The plot is a time-scale (wavelet) decomposition of a bearing vibration signal. Based on the visible evidence, which condition applies: normal, inner_race, outer_race, ball?
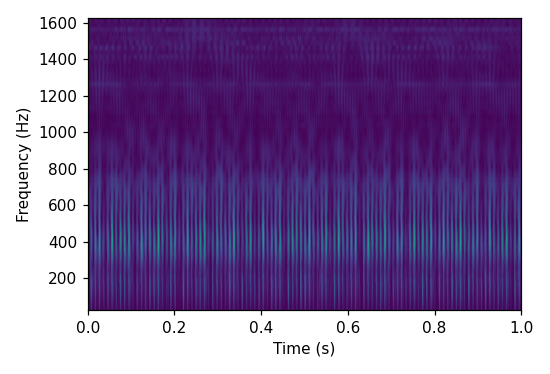
Answer: outer_race